【题型】解答题　【知识点】立体几何　【难度】medium
如图，在正三棱柱 $ABC-A_1B_1C_1$ 中，$AA_1 = 2AC = 4$，延长 $CB$ 至 $D$，使 $CB = BD$，$E$ 是线段 $BC$ 的中点。

\vspace{1em}
\noindent (1) 求证：
\noindent ① 直线 $C_1B \parallel$ 平面 $AB_1D$；
\noindent ② $AE \perp DB_1$；
\noindent (2) 求二面角 $B_1-AD-C$ 的正弦值。
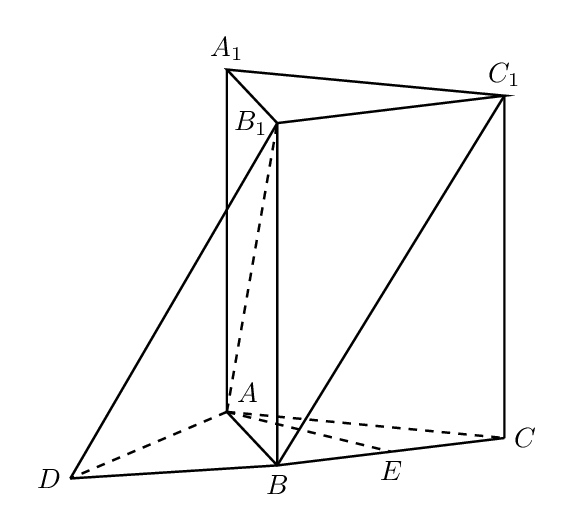
【解答】
\noindent\textbf{【答案】}(1) ① 证明见解析；② 证明见解析

\noindent (2) $\dfrac{4\sqrt{17}}{17}$

\vspace{1em}

\noindent\textbf{【解析】}(1) ① 在正三棱柱 $ABC-A_1B_1C_1$ 中，$BC = B_1C_1$，$BC \parallel B_1C_1$，

因为 $CB = BD$，所以 $BD = B_1C_1$，$BD \parallel B_1C_1$，

所以四边形 $BDB_1C_1$ 为平行四边形，所以 $C_1B \parallel B_1D$，

又 $C_1B \not\subset$ 平面 $AB_1D$，$B_1D \subset$ 平面 $AB_1D$，

所以 $C_1B \parallel$ 平面 $AB_1D$；

\vspace{1em}

\noindent ② 因为 $AB = AC$，$E$ 是线段 $BC$ 的中点，所以 $AE \perp BC$，

因为 $BB_1 \perp$ 平面 $ABC$，$AE \subset$ 平面 $ABC$，

所以 $BB_1 \perp AE$，

又 $BB_1 \cap BC = B$，$BB_1, BC \subset$ 平面 $BCC_1B_1$，所以 $AE \perp$ 平面 $BCC_1B_1$，

又 $DB_1 \subset$ 平面 $BCC_1B_1$，

所以 $AE \perp DB_1$；

\vspace{1em}

\noindent (2) 在 $\triangle ACD$ 中，由于 $CB = BD = BA$，所以 $\angle CAD = 90^\circ$，

则 $AD = 2\sqrt{3}$，

如图，以点 $A$ 为原点建立空间直角坐标系，

则 $A(0,0,0)$，$D(2\sqrt{3},0,0)$，$B_1(\sqrt{3},1,4)$，

故 $\overrightarrow{AB_1} = (\sqrt{3},1,4)$，$\overrightarrow{AD} = (2\sqrt{3},0,0)$，

设平面 $B_1AD$ 的法向量为 $\vec{m} = (x,y,z)$，

则有
\[
\begin{cases}
\vec{m} \cdot \overrightarrow{AD} = \sqrt{3}x = 0 \\
\vec{m} \cdot \overrightarrow{AB_1} = \sqrt{3}x + y + 4z = 0
\end{cases}
\]
令 $y = -4$，则 $z = 1$，$x = 0$，

所以 $\vec{m} = (0,-4,1)$，

因为 $z$ 轴垂直平面 $ACD$，

则可取平面 $ACD$ 的法向量为 $\vec{n} = (0,0,1)$，

则 $\cos\langle \vec{m}, \vec{n} \rangle = \dfrac{\vec{m} \cdot \vec{n}}{|\vec{m}| |\vec{n}|} = \dfrac{1}{\sqrt{17} \times 1} = \dfrac{\sqrt{17}}{17}$，

所以二面角 $B_1-AD-C$ 的正弦值为 $\sqrt{1 - \left( \dfrac{\sqrt{17}}{17} \right)^2} = \dfrac{4\sqrt{17}}{17}$。

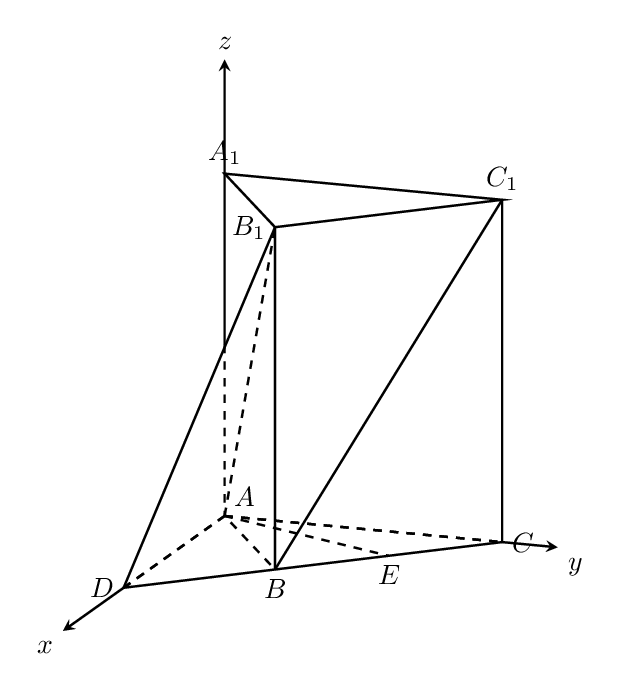